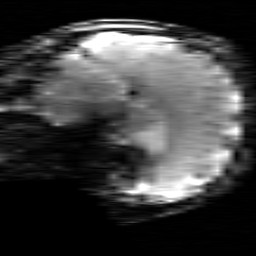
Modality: T2starw
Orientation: sagittal
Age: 25
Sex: female
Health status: healthy
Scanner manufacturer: siemens
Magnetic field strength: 3 T
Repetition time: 0.7 s
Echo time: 0.02 s